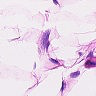
Metastatic tissue present: no